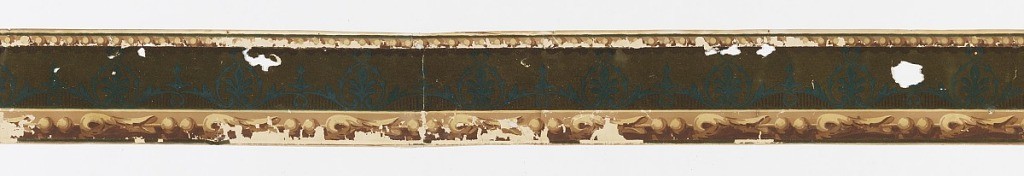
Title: Border
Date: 1860
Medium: Block-printed, flocked
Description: Two portions of an architrave; yellow and gray with green, red and brown flock.